Field crop: maize
Growth stage: 2
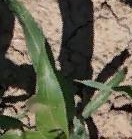
Species: maize